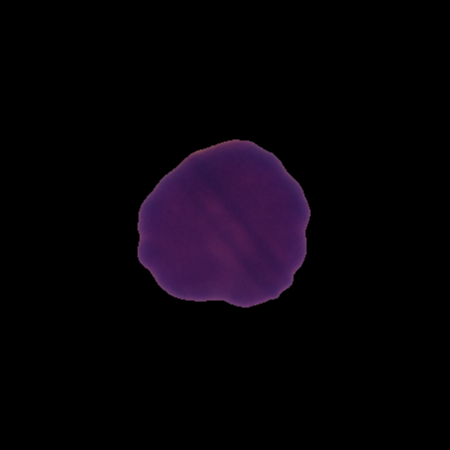
Label: healthy